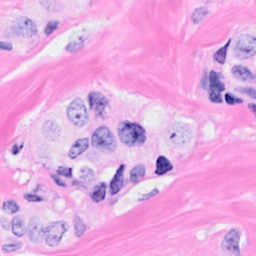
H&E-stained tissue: Breast